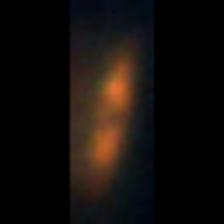
Taxon: Pennate
Group: Diatoms